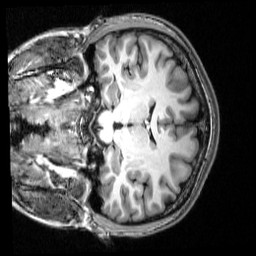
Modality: T1w
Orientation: coronal
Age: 24
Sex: male
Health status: healthy
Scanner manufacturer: siemens
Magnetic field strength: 3 T
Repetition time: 2.53 s
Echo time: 0.00339 s